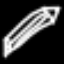
Label: pencil